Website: lowes
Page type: payment
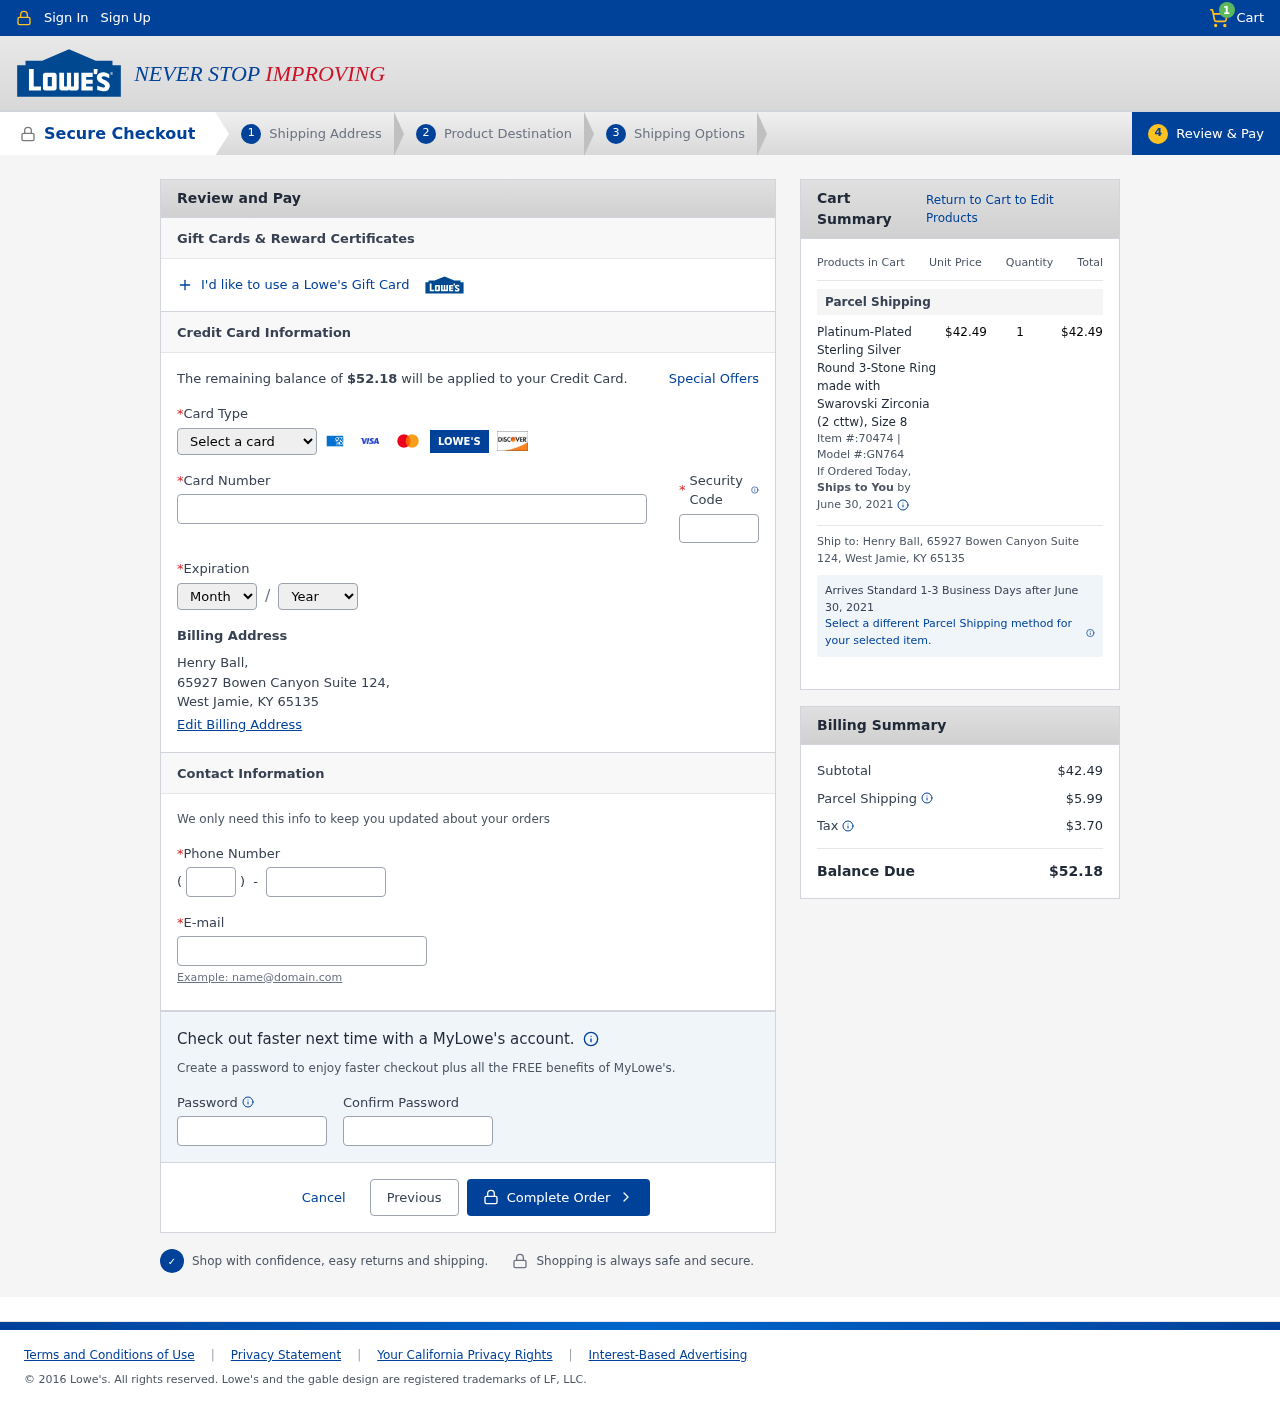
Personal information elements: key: PII_CARD_CVV
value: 408
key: PII_CARD_EXPIRY_MONTH
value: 02
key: PII_CARD_EXPIRY_YEAR
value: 27
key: PII_CARD_NUMBER
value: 2542 8214 1443 5776
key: PII_CARD_TYPE
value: Mastercard
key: PII_CITY_STATE_ZIP
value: West Jamie, KY 65135
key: PII_EMAIL
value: henry_ball@hotmail.com
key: PII_FULLNAME
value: Henry Ball,
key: PII_PHONE
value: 3026926448
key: PII_PHONE_AREA
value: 302
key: PII_STREET
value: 65927 Bowen Canyon Suite 124
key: PII_STREET
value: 65927 Bowen Canyon Suite 124,
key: PII_FULLNAME2
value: Henry Ball
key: PII_CITY
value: West Jamie
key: PII_STATE_ABBR
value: KY
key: PII_POSTCODE
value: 65135
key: PII_POSTCODE_FULL
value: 65135
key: PII_CITY_STATE
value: West Jamie, KY
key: PII_POSTCODE_NUMERIC
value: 65135
Product elements: key: PRODUCT1_NAME
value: Platinum-Plated Sterling Silver Round 3-Stone Ring made with Swarovski Zirconia (2 cttw), Size 8
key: PRODUCT1_PRICE
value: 42.49
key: PRODUCT1_QUANTITY
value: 1
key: PRODUCT1_ITEM
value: Item #:70474
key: PRODUCT1_MODEL
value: Model #:GN764
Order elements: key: ORDER_NUM_ITEMS
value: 1
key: ORDER_TOTAL
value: $52.18
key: ORDER_SHIPPING_DATE
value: June 30, 2021
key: ORDER_SUBTOTAL
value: $42.49
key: ORDER_SHIPPING_DATE2
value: June 30, 2021
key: ORDER_SHIPPING_COST
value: $5.99
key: ORDER_TAX
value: $3.70